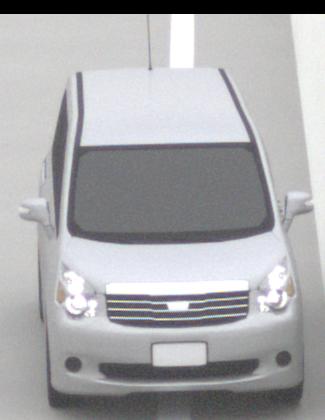
Make: Toyota
Model: Noah
Detailed model: Voxy R70G
Model produced from: 2007
Model produced until: 2013
Doors: 5
Color: white
Road condition: dry road
Daytime: midday
Contrast: low contrast